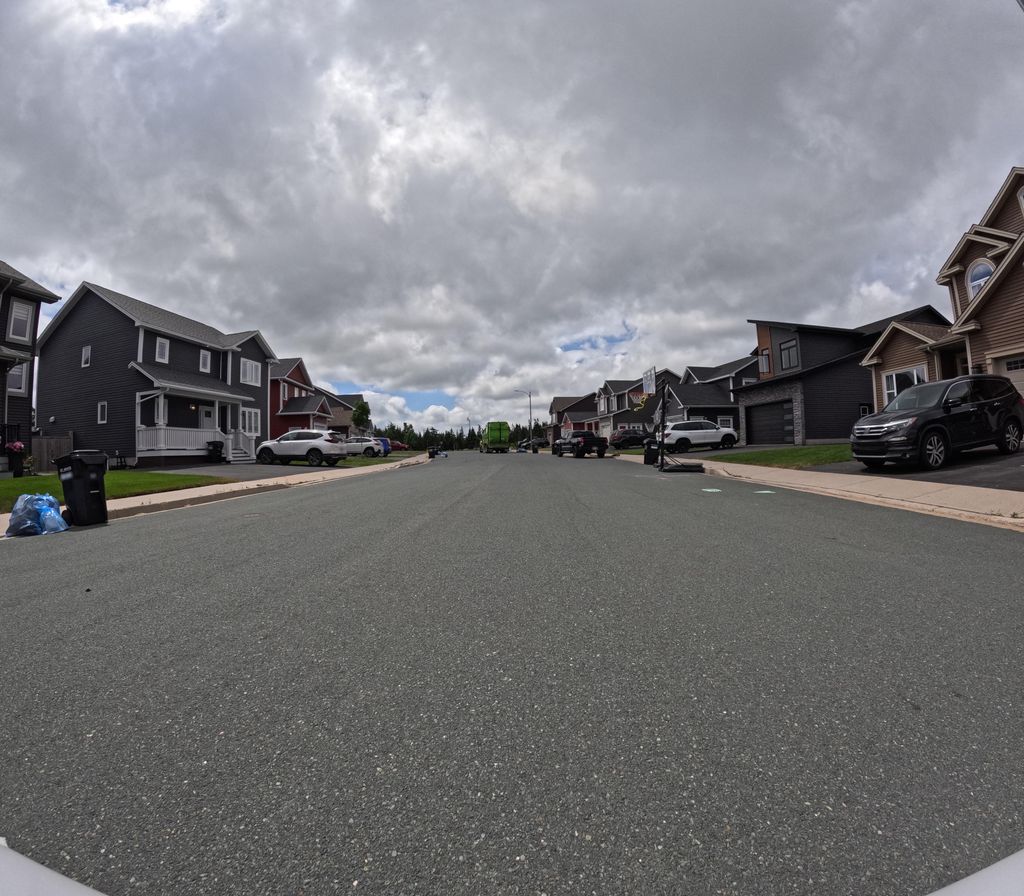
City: st_johns